Field crop: maize
Growth stage: 2
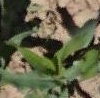
Species: maize